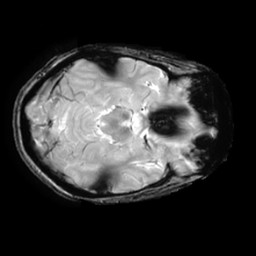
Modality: T2starw
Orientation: axial
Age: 55
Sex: female
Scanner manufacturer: ge
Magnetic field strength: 3 T
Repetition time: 0.65 s
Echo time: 0.02 s